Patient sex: M
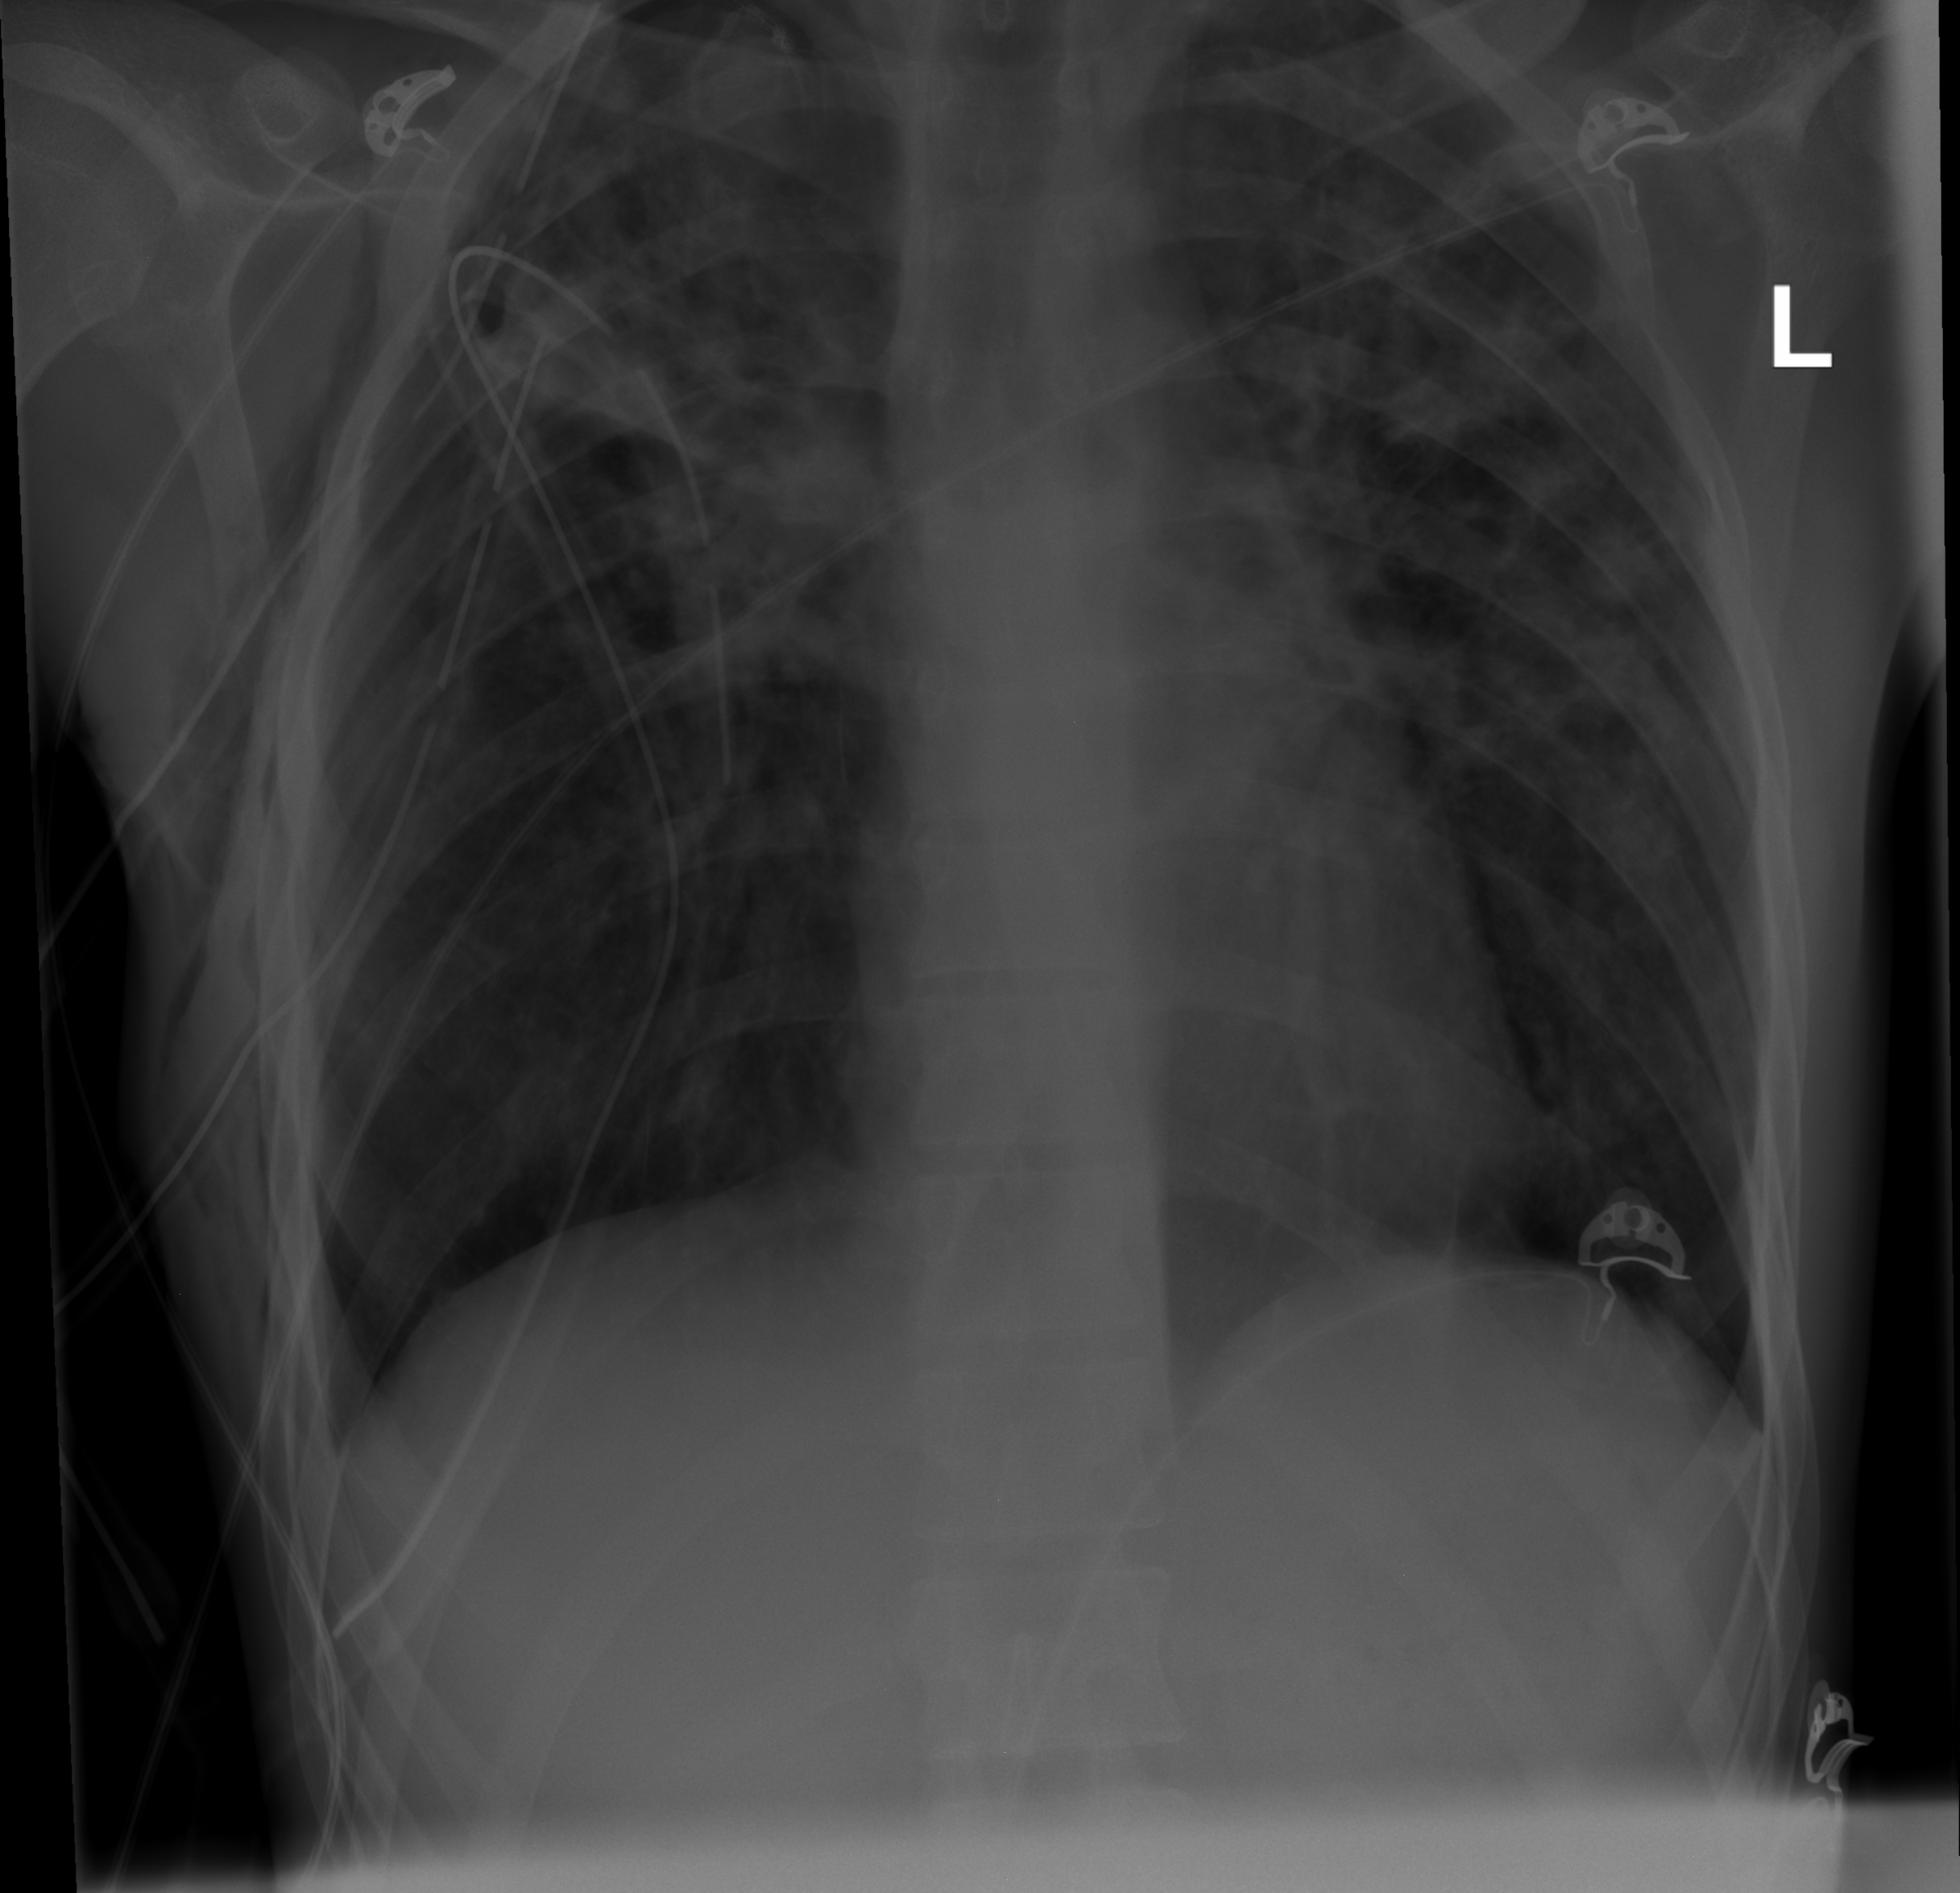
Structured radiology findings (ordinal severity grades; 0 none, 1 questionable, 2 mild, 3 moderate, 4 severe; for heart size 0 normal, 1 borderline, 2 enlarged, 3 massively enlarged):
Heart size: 0
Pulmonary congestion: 0
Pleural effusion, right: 0
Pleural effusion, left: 0
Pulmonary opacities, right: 3
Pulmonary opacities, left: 3
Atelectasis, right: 0
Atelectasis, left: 0